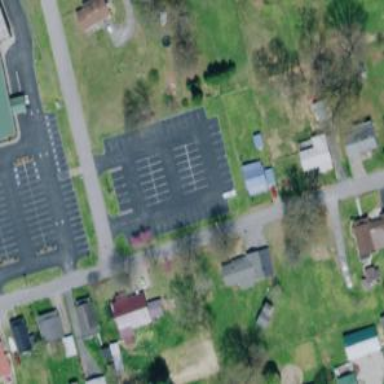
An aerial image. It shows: Parking area with surface.